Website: apple
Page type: customer-info-address
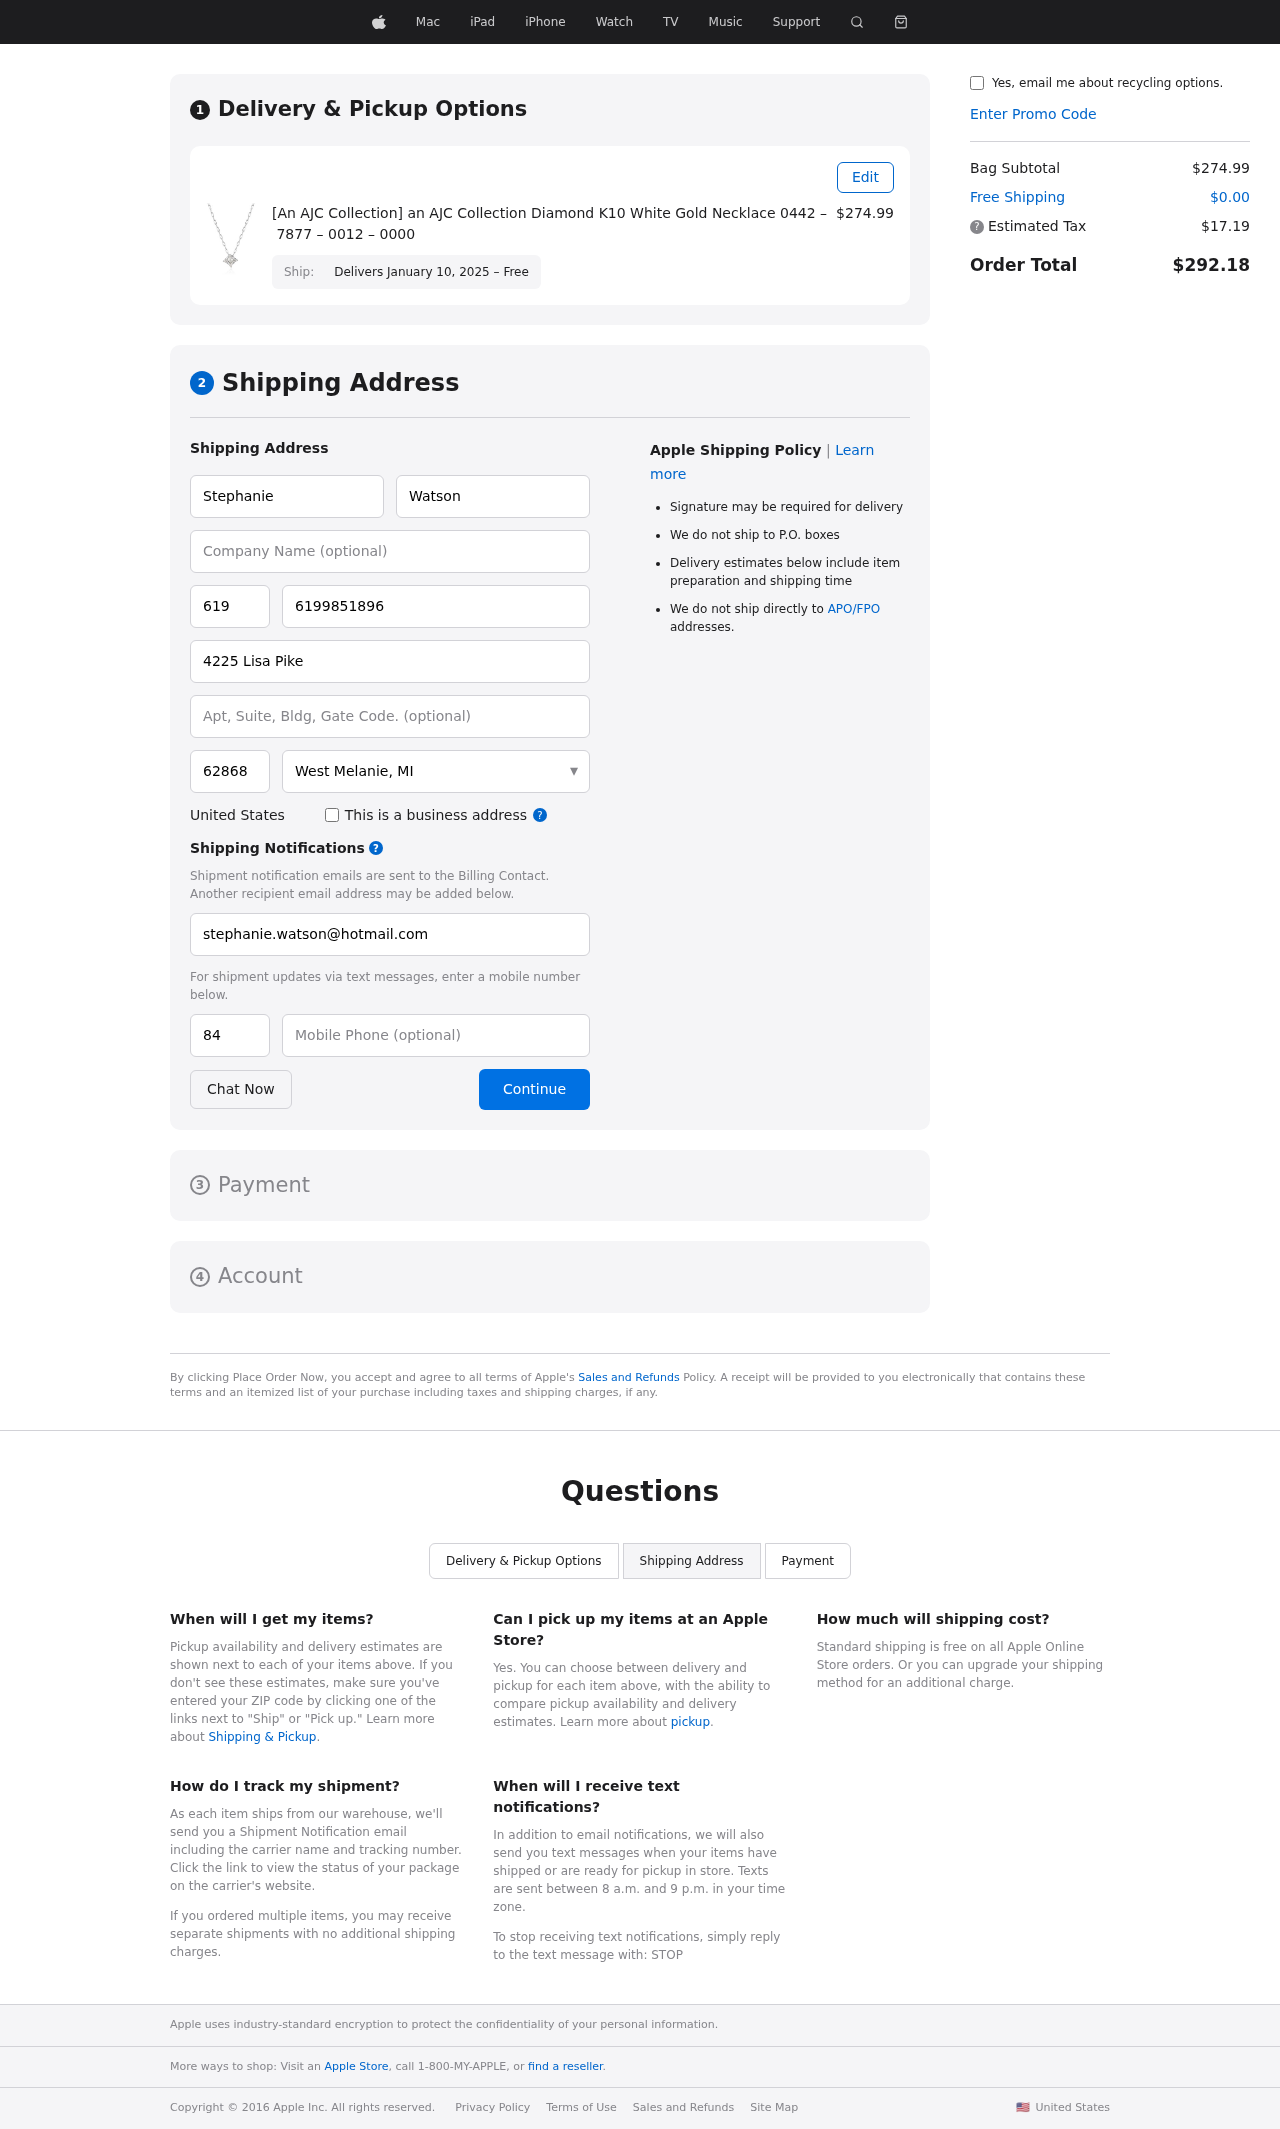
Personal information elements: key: PII_CITY_STATE
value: West Melanie, MI
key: PII_COUNTRY
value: United States
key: PII_EMAIL
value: stephanie.watson@hotmail.com
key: PII_FIRSTNAME
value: Stephanie
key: PII_LASTNAME
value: Watson
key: PII_PHONE
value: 6199851896
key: PII_PHONE_ALT
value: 8442464968
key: PII_PHONE_ALT_AREA
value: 844
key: PII_PHONE_AREA
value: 619
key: PII_POSTCODE
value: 62868
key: PII_STREET
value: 4225 Lisa Pike
Product elements: key: PRODUCT1_NAME
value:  [An AJC Collection] an AJC Collection Diamond K10 White Gold Necklace 0442 – 7877 – 0012 – 0000 
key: PRODUCT1_PRICE
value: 274.99
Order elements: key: ORDER_DELIVERY_DATE
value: Delivers January 10, 2025 – Free
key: ORDER_SUBTOTAL
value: $274.99
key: ORDER_SHIPPING_COST
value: $0.00
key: ORDER_TAX
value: $17.19
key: ORDER_TOTAL
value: $292.18